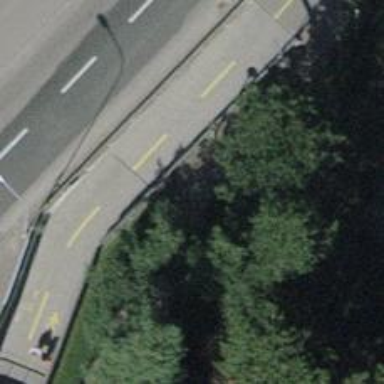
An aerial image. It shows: Footway with sett surface.